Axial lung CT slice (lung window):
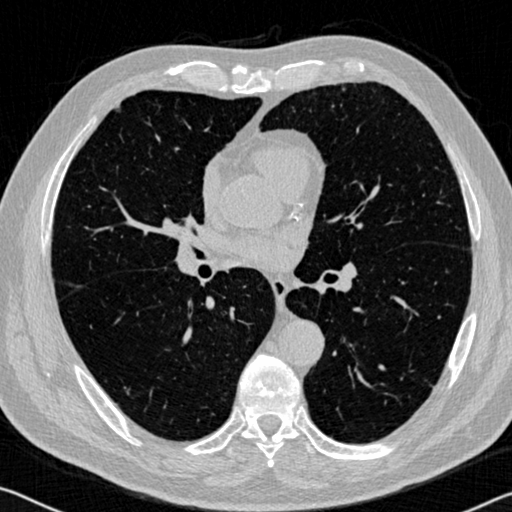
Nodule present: no